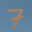
Label: 7